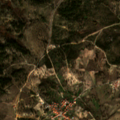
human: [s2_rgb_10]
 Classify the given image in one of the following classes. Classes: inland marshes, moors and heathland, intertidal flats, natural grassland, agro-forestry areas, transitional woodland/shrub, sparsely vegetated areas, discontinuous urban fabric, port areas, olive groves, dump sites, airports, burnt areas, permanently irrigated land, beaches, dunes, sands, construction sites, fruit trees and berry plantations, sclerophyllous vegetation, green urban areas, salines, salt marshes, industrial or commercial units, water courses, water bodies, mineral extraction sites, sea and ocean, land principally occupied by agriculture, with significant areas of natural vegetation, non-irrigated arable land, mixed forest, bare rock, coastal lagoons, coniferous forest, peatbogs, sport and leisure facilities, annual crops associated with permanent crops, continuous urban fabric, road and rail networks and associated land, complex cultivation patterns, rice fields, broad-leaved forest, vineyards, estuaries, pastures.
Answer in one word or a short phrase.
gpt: olive groves, pastures, complex cultivation patterns, land principally occupied by agriculture, with significant areas of natural vegetation, transitional woodland/shrub